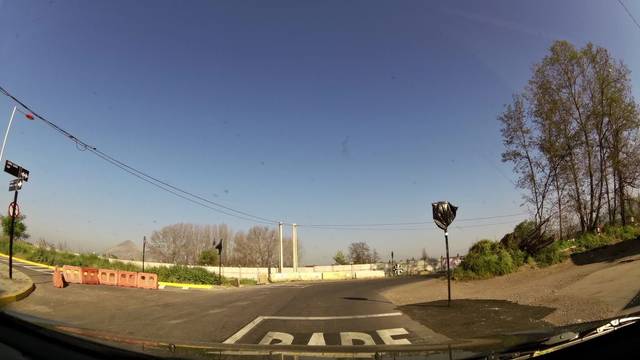
Region: Chile
Coordinates: -33.368, -70.665